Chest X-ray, PA view. Patient: 20 years old, sex F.
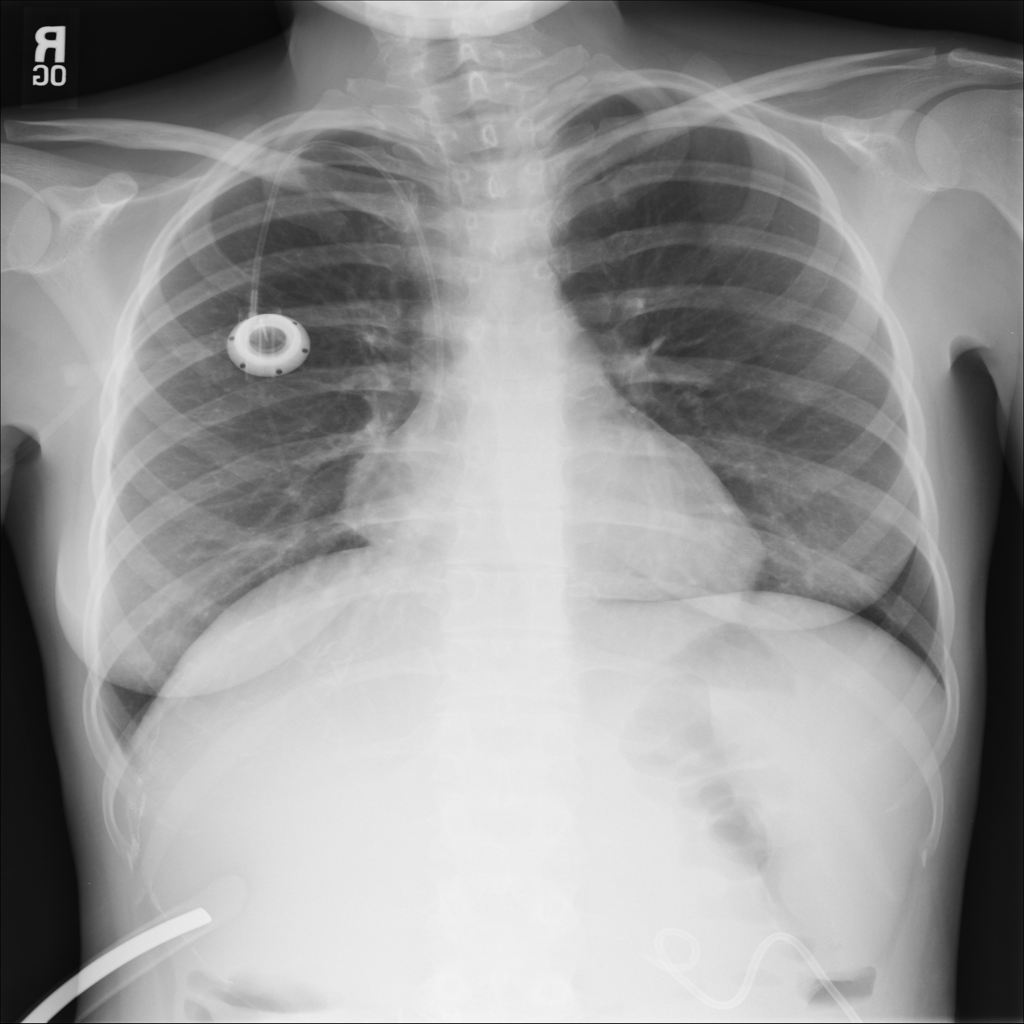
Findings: No Finding